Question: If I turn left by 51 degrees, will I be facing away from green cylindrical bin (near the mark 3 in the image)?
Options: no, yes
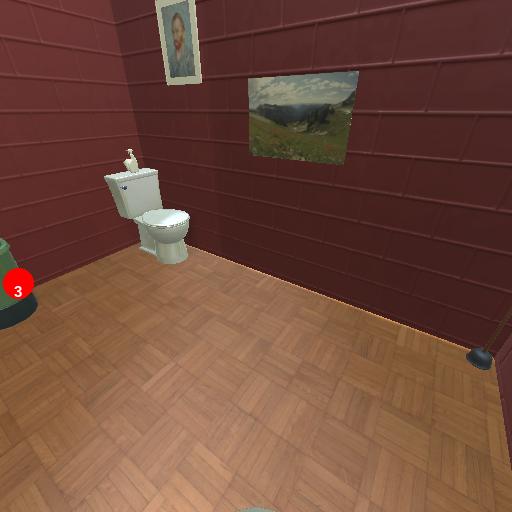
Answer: no